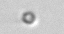
Label: nanoplankton_mix